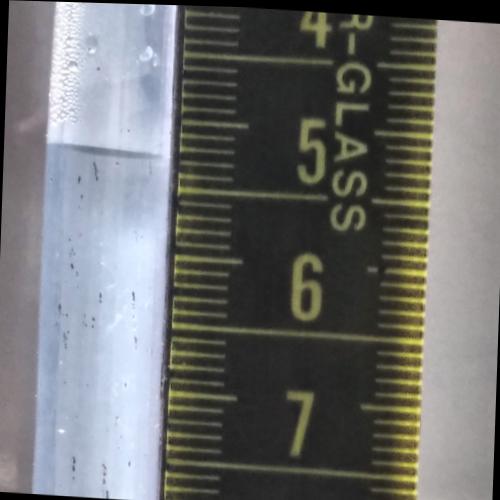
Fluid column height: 5.3 cm